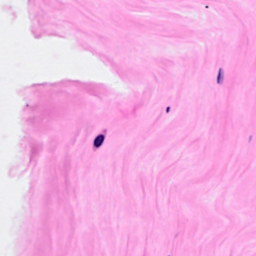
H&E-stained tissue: Breast